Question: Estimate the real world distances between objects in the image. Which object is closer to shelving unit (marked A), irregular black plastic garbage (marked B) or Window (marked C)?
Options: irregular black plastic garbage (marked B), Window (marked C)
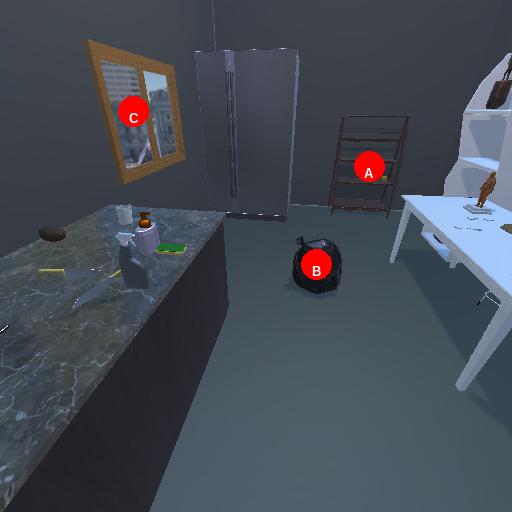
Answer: irregular black plastic garbage (marked B)